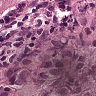
Metastatic tissue present: yes